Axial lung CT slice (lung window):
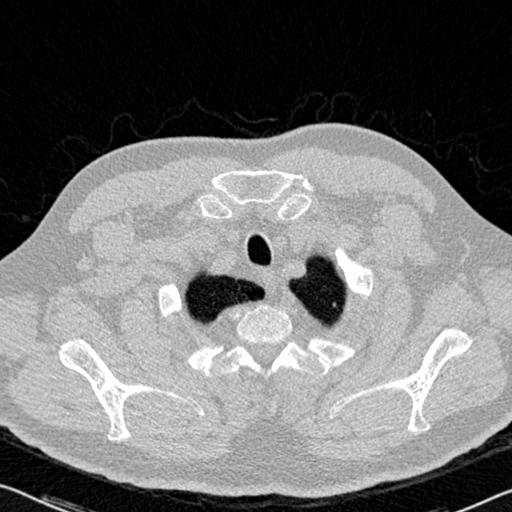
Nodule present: no